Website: apple
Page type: account-selection
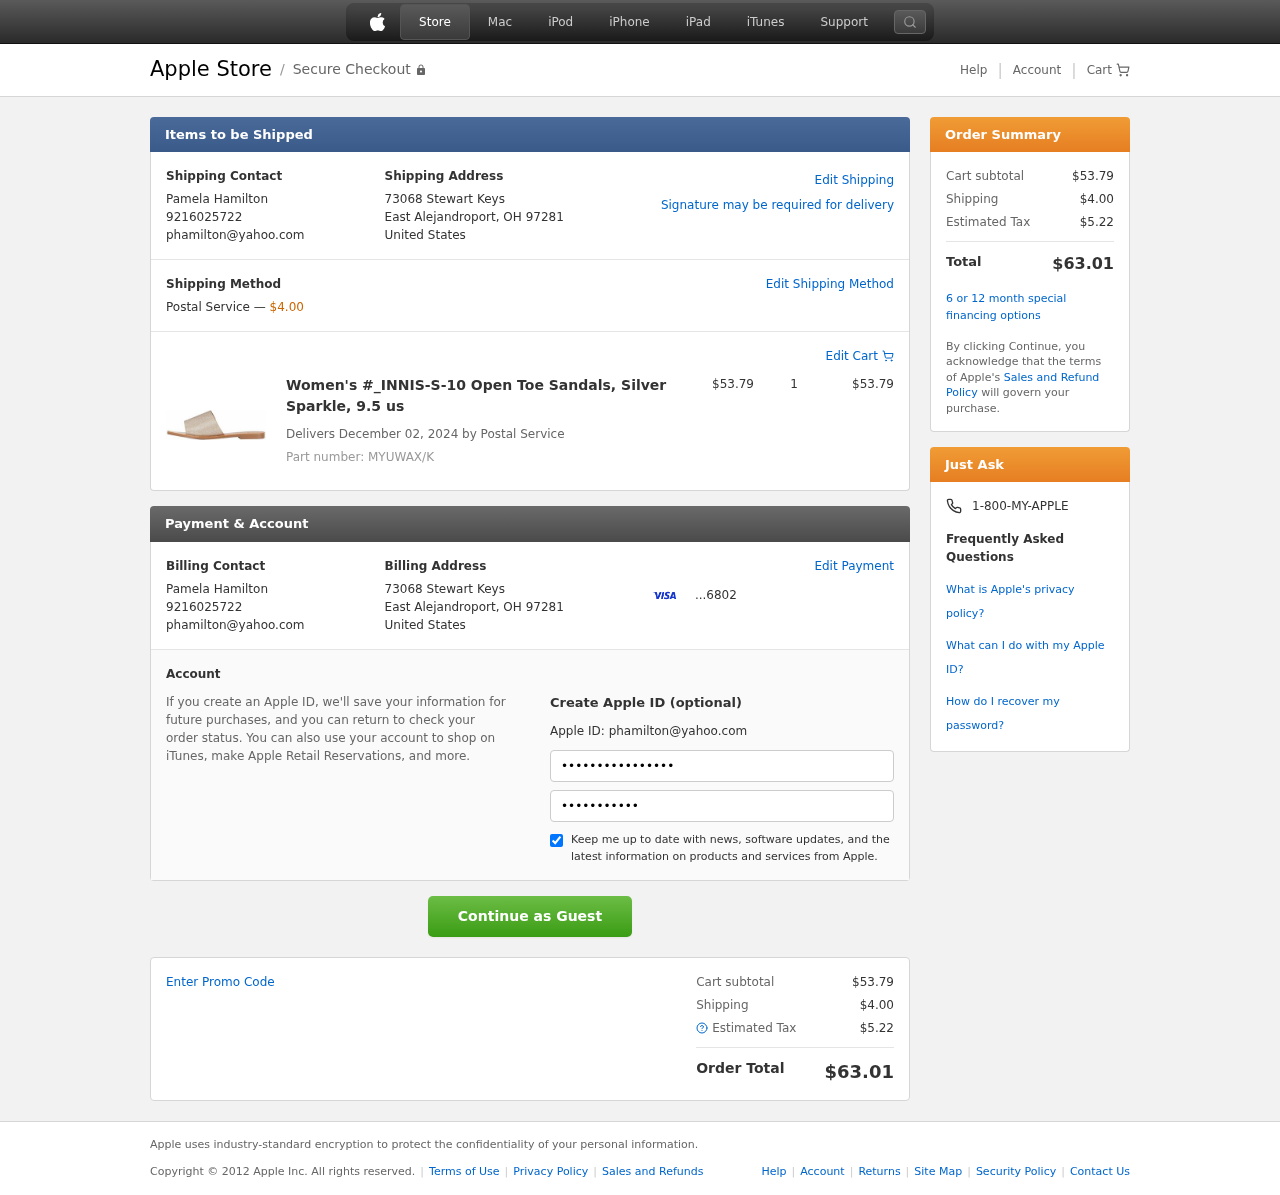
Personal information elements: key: PII_CARD_LAST4
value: ...6802
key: PII_CITY_STATE_ZIP
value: East Alejandroport, OH 97281
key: PII_COUNTRY
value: United States
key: PII_EMAIL
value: phamilton@yahoo.com
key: PII_FULLNAME
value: Pamela Hamilton
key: PII_PHONE
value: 9216025722
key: PII_STREET
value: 73068 Stewart Keys
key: PII_FIRSTNAME
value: Pamela
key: PII_LASTNAME
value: Hamilton
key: PII_FULLNAME2
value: Pamela Hamilton
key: PII_FULLNAME3
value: Pamela Hamilton
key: PII_FIRSTNAME2
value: Pamela
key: PII_FIRSTNAME3
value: Pamela
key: PII_LASTNAME2
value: Hamilton
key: PII_LASTNAME3
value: Hamilton
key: PII_FIRSTNAME_DERIVED
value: Pamela
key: PII_LASTNAME_DERIVED
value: Hamilton
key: PII_FULLNAME_DERIVED
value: Pamela Hamilton
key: PII_NAME_FULL_DERIVED
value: Pamela Hamilton
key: PII_PHONE_LINE
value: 5722
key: PII_PHONE_SUFFIX
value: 5722
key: PII_PHONE2
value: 9216025722
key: PII_PHONE3
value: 9216025722
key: PII_PHONE_NUMERIC
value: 9216025722
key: PII_PHONE_LINE_NUMERIC
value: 5722
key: PII_PHONE_SUFFIX_NUMERIC
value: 5722
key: PII_PHONE2_NUMERIC
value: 9216025722
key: PII_PHONE3_NUMERIC
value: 9216025722
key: PII_PHONE_DIGITS
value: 9216025722
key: PII_PHONE_LAST4
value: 5722
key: PII_EMAIL2
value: phamilton@yahoo.com
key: PII_EMAIL3
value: phamilton@yahoo.com
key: PII_CITY
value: East Alejandroport
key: PII_STATE_ABBR
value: OH
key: PII_POSTCODE
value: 97281
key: PII_POSTCODE_FULL
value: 97281
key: PII_CITY_STATE
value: East Alejandroport, OH
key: PII_STATE_ABBR2
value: OH
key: PII_POSTCODE_NUMERIC
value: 97281
Product elements: key: PRODUCT1_NAME
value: Women's #_INNIS-S-10 Open Toe Sandals, Silver Sparkle, 9.5 us
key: PRODUCT1_PRICE
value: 53.79
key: PRODUCT1_QUANTITY
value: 1
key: PRODUCT_PART_NUMBER
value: Part number: MYUWAX/K
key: PRODUCT_TOTAL
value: $53.79
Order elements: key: ORDER_SHIPPING_COST
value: $4.00
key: ORDER_DELIVERY_DATE
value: Delivers December 02, 2024 by Postal Service
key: ORDER_SUBTOTAL
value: $53.79
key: ORDER_TAX
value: $5.22
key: ORDER_TOTAL
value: $63.01